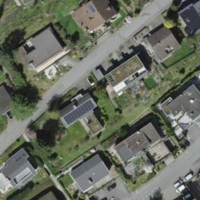
EUNIS habitat code: 55
Species observed at this site:
Geranium sanguineum